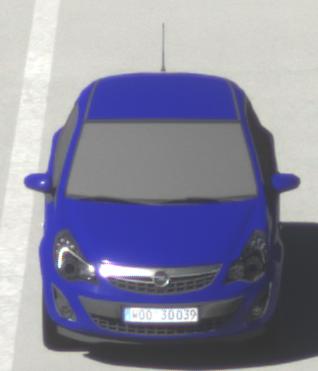
Make: Opel
Model: Corsa 1.2
Detailed model: Corsa (D)
Model produced from: 2011/01
Model produced until: 2014/08
Doors: 3
Color: blue
Road condition: dry road
Daytime: midday
Contrast: high contrast